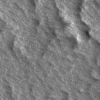
Label: not_dusty